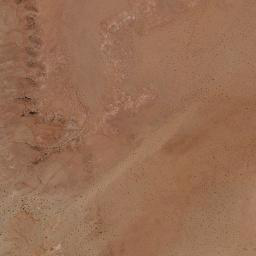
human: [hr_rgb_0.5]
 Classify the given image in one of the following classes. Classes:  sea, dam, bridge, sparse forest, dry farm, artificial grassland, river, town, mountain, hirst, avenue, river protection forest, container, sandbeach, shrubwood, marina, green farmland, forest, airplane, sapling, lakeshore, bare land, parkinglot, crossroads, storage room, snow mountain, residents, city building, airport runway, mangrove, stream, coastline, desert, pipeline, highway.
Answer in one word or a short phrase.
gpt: desert